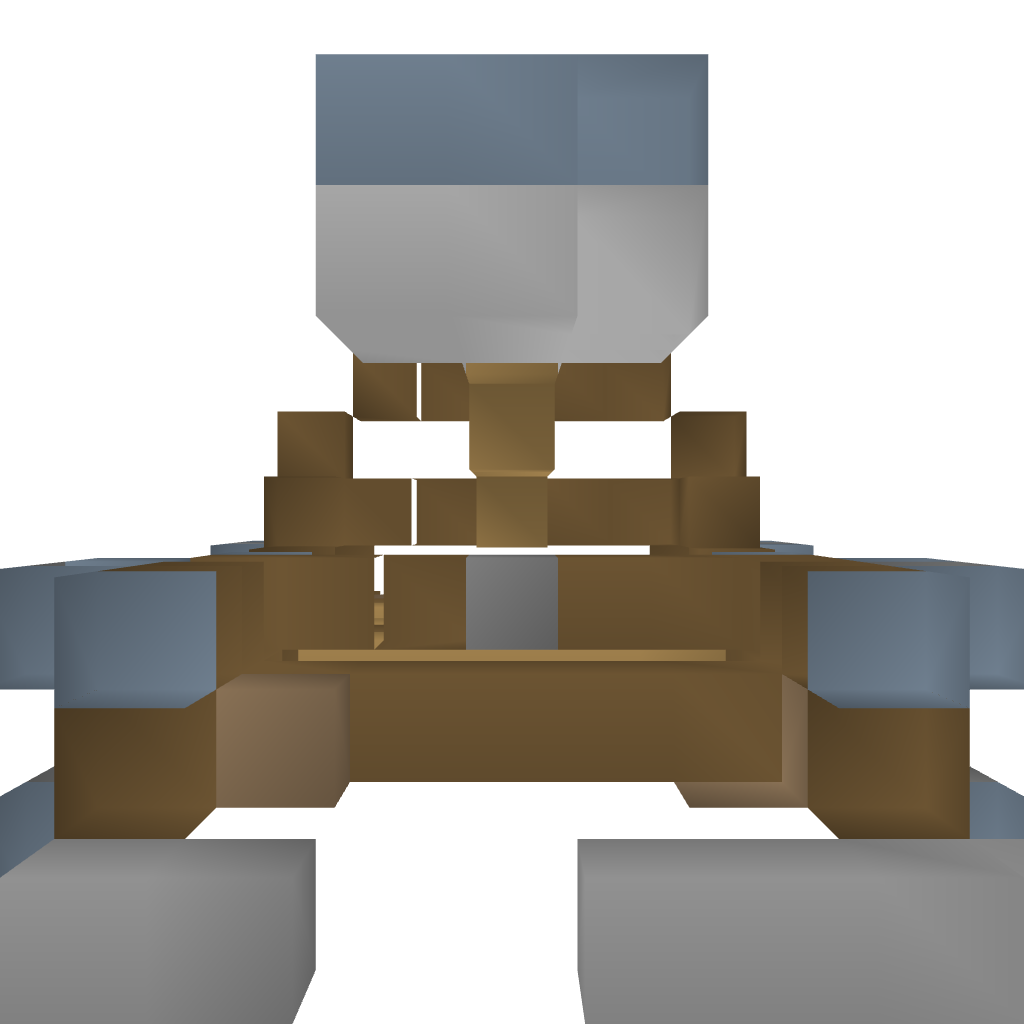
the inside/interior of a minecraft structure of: catapult